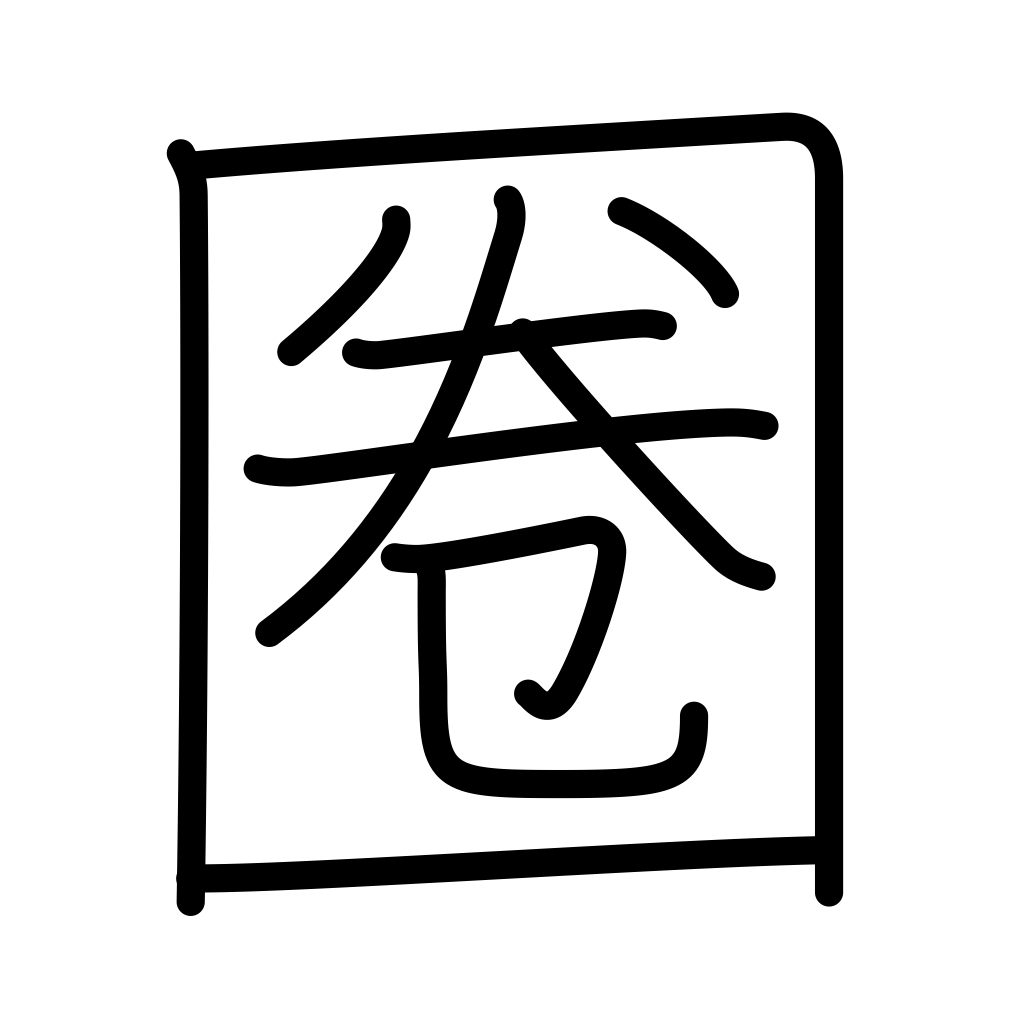
Meaning: sphere, circle, radius, range